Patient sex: M
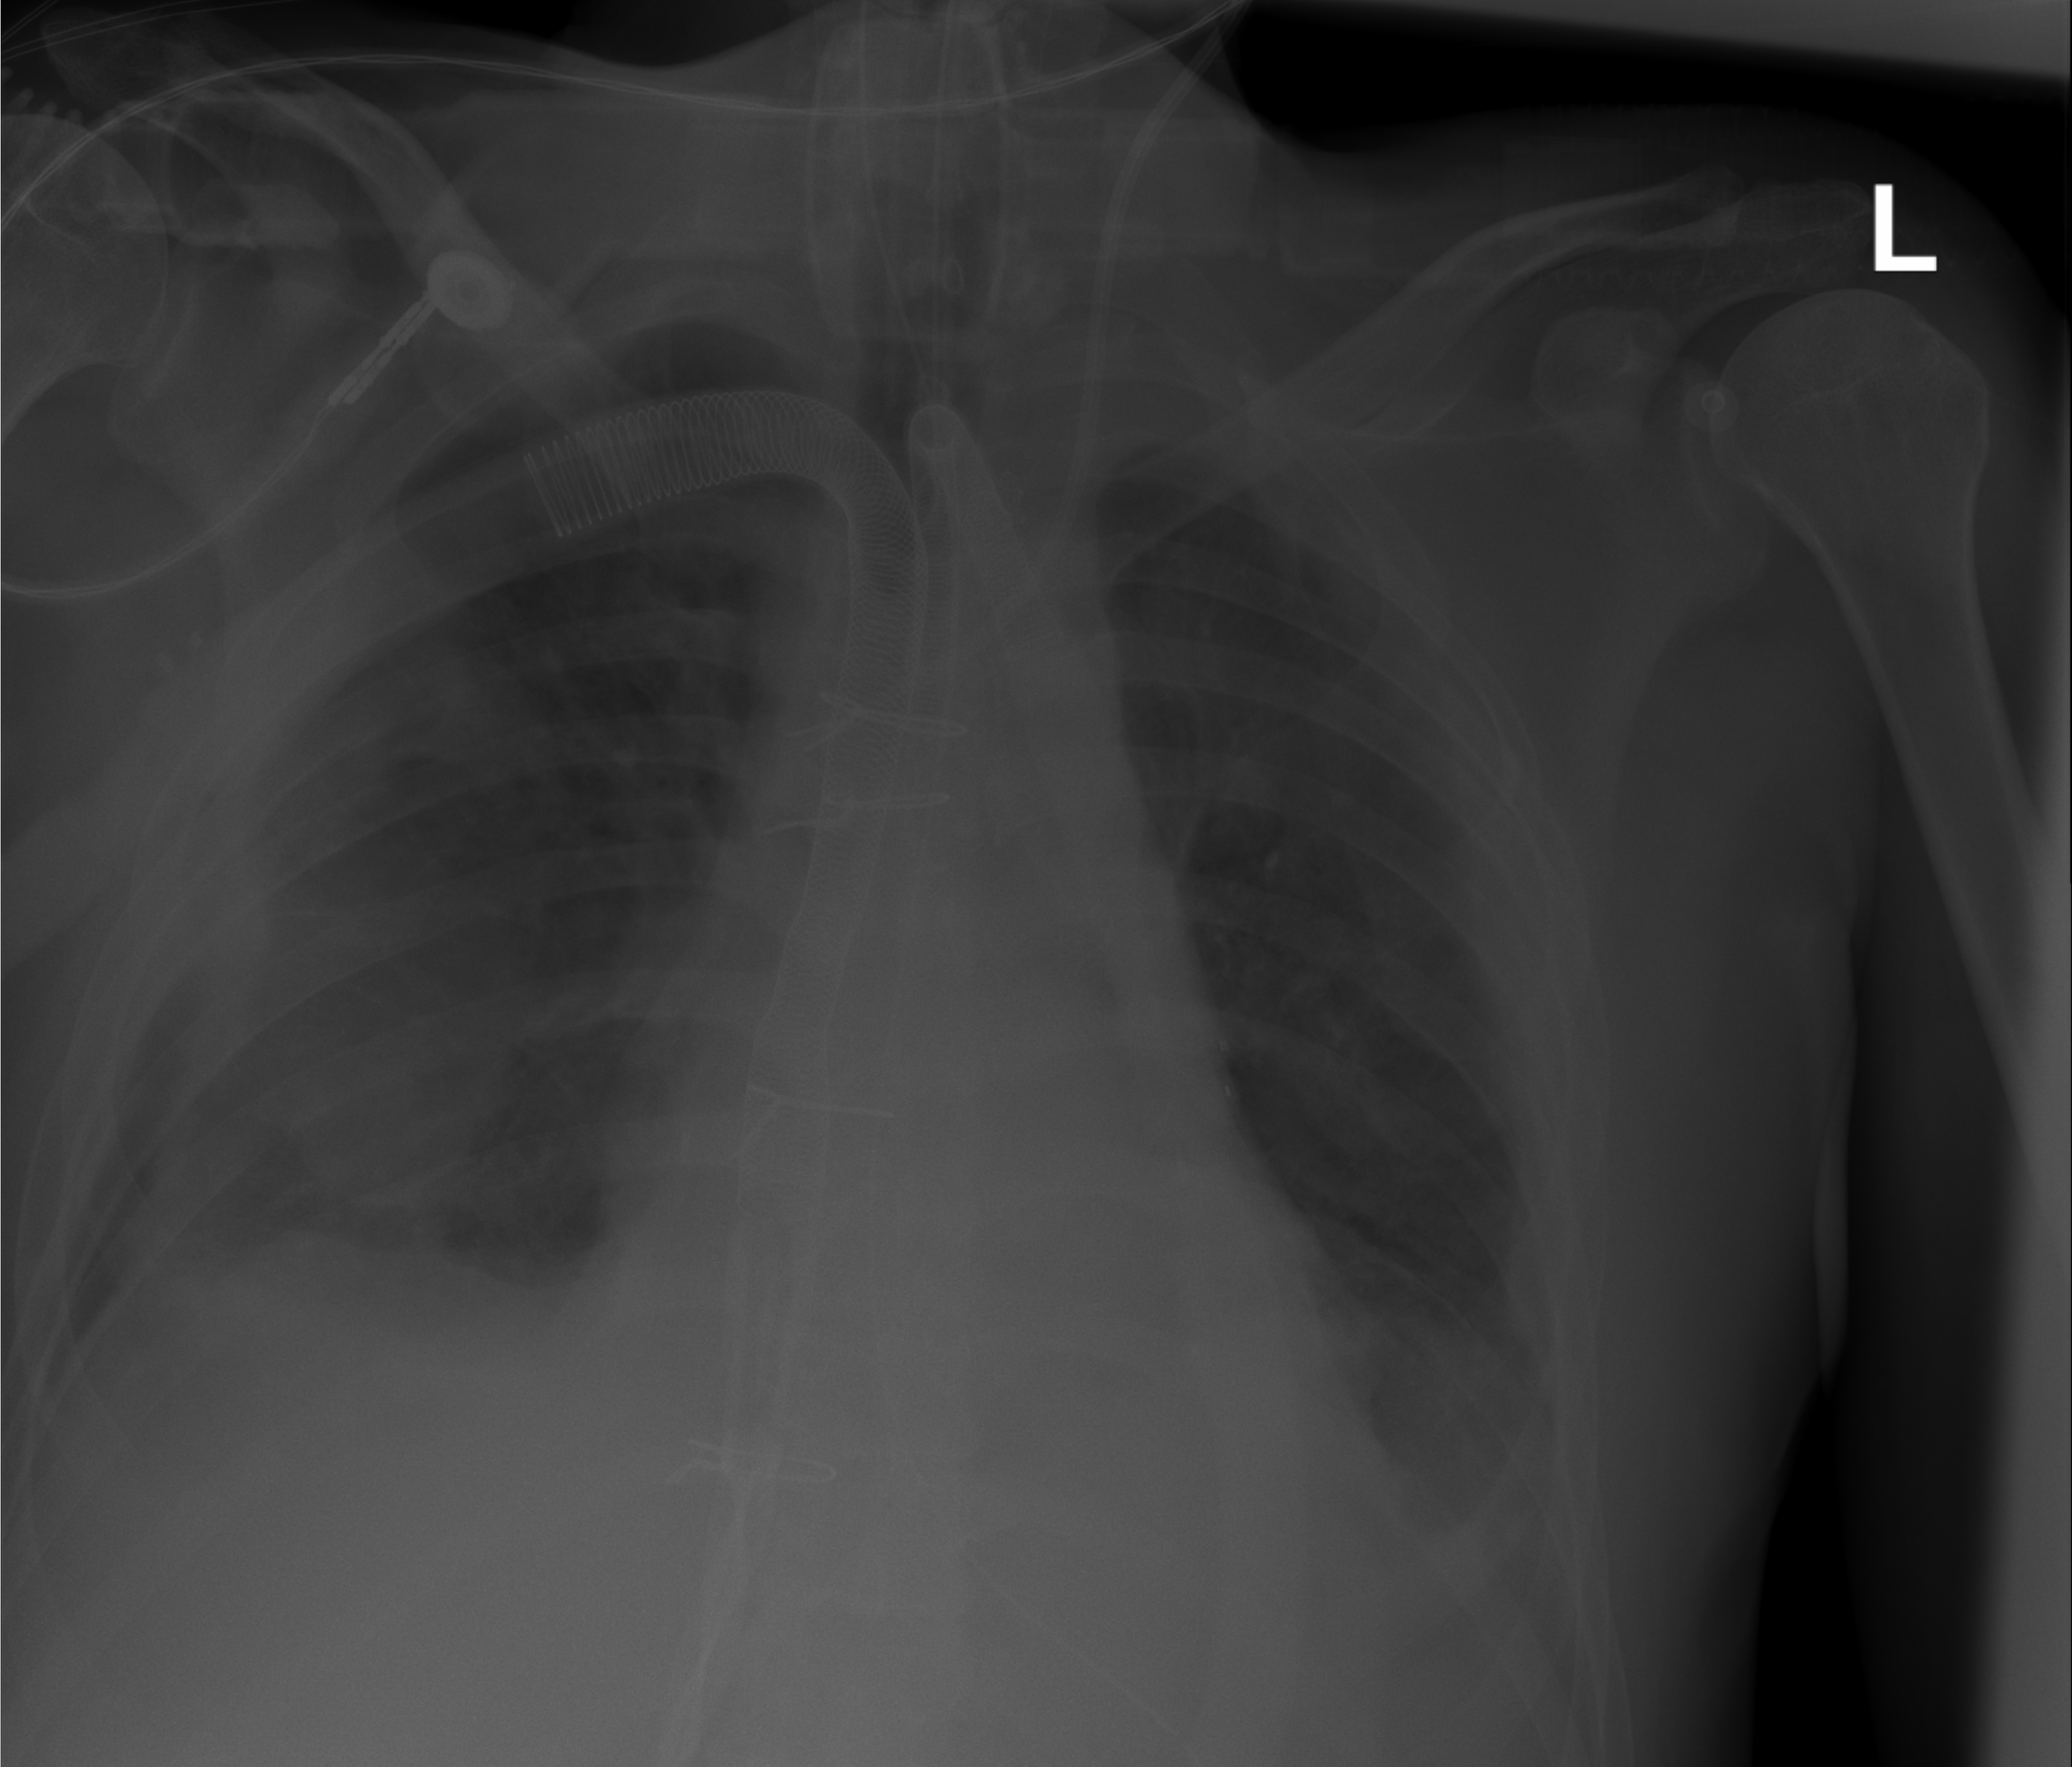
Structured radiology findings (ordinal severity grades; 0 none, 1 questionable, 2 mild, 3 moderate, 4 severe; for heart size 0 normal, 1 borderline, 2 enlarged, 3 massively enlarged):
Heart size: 0
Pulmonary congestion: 0
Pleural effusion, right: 3
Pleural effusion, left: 2
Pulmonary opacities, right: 0
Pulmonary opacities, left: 0
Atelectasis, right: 0
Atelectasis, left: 0